Interaction volume radius: 5 \u00c5
Interaction volume height: 15 \u00c5
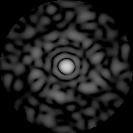
Disorder parameter: 0.8354